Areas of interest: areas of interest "Badminton Court"
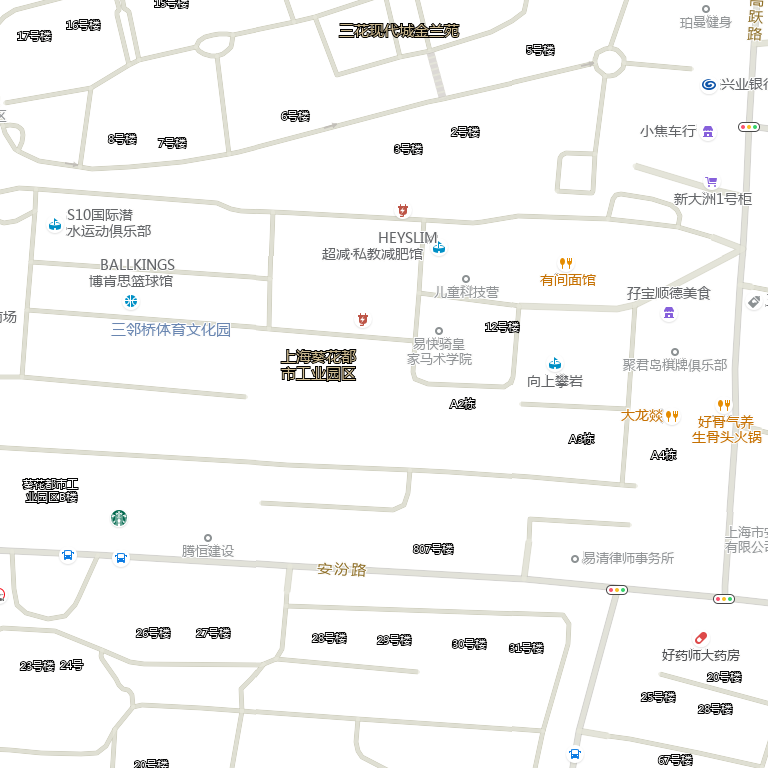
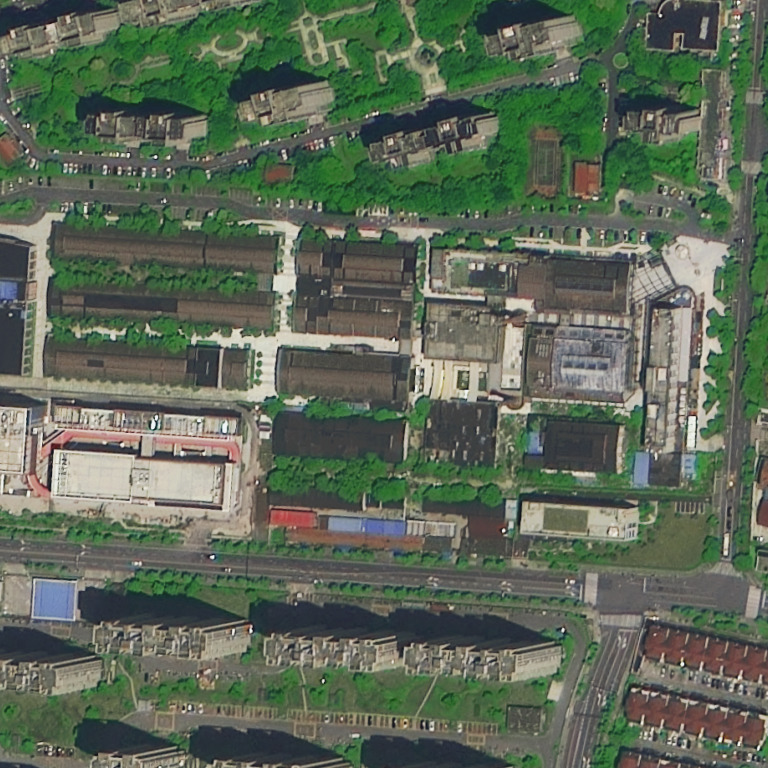